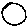
Label: circle